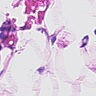
Metastatic tissue present: no